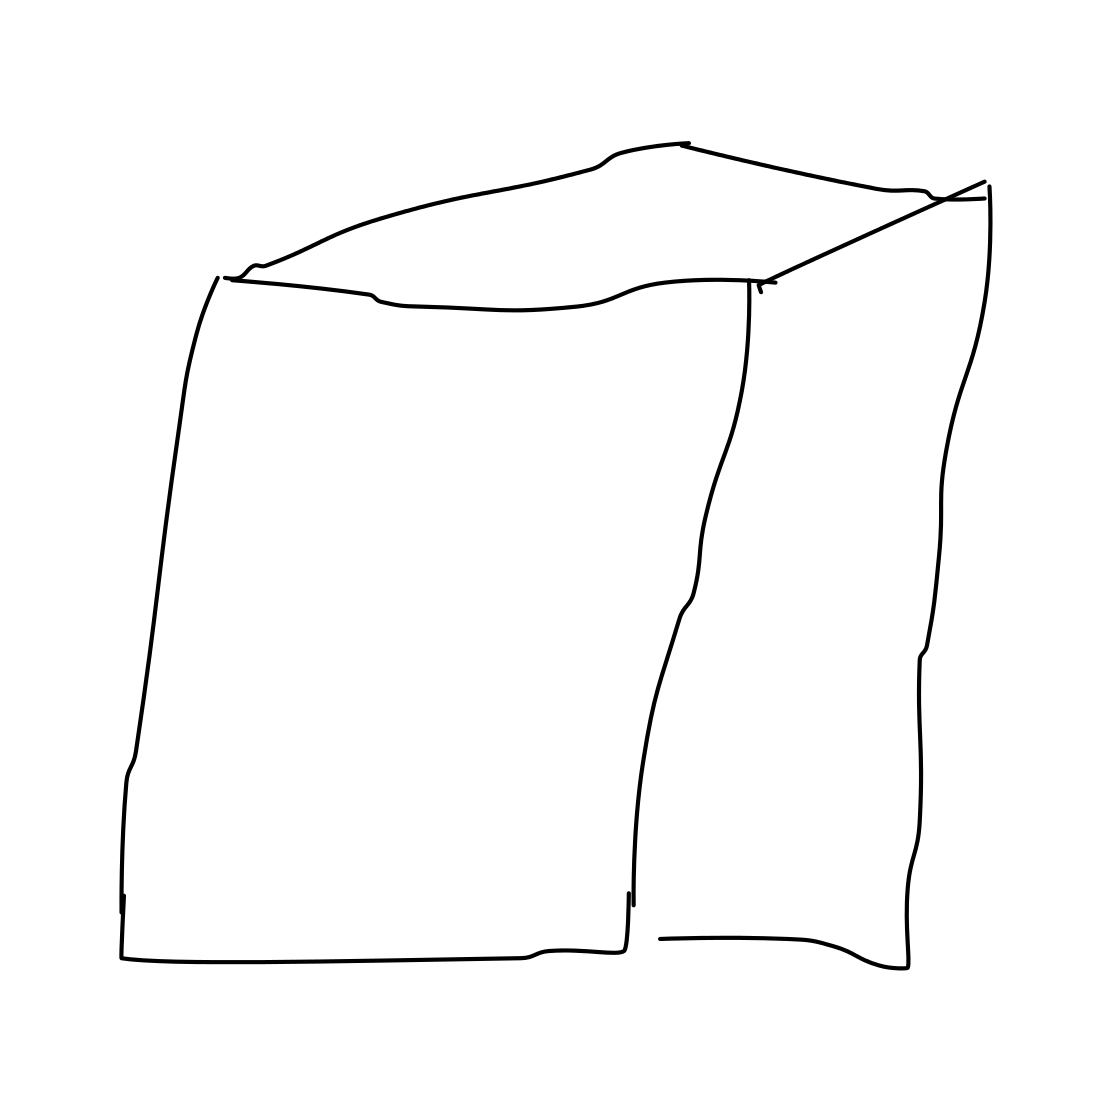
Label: skyscraper